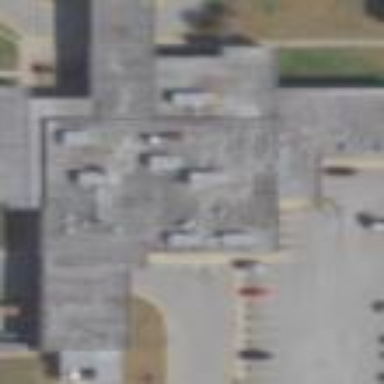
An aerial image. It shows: Hospital building.